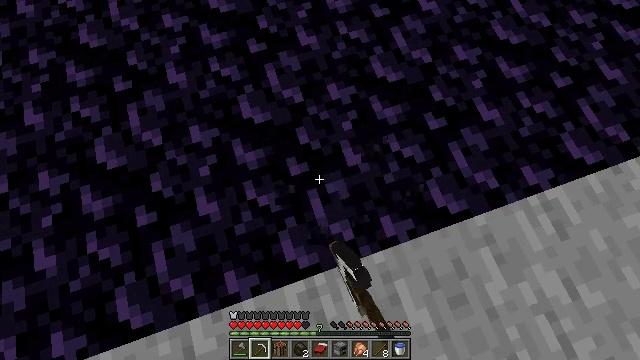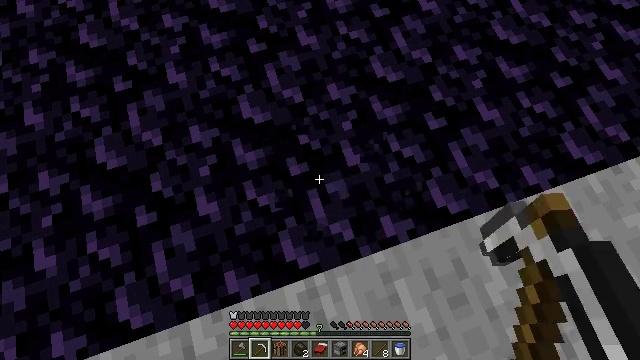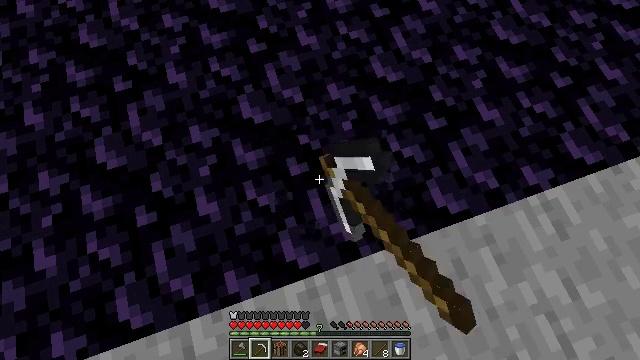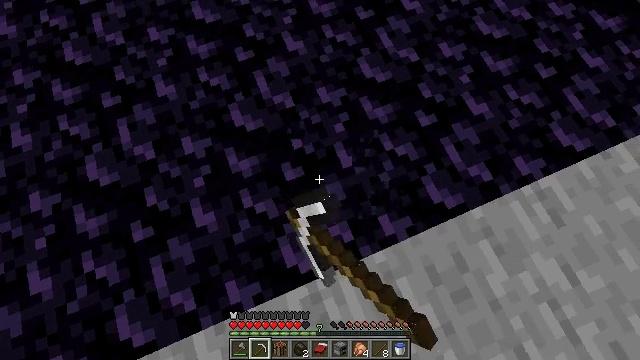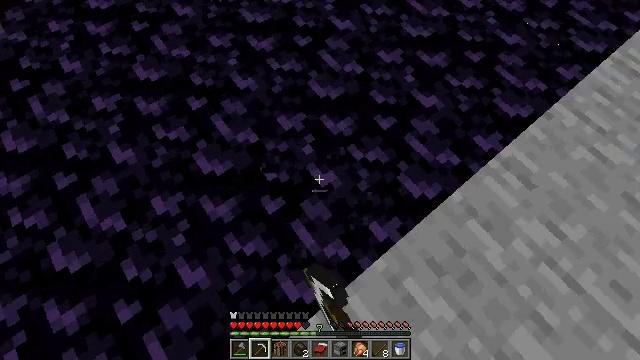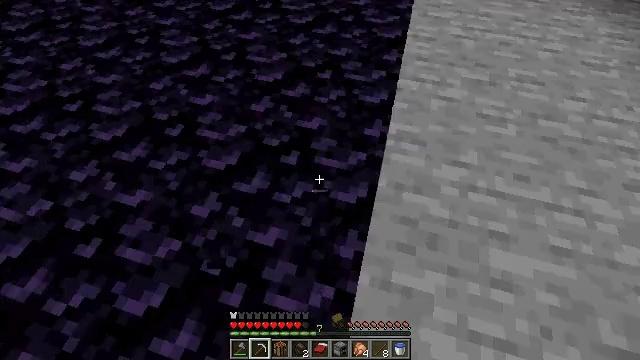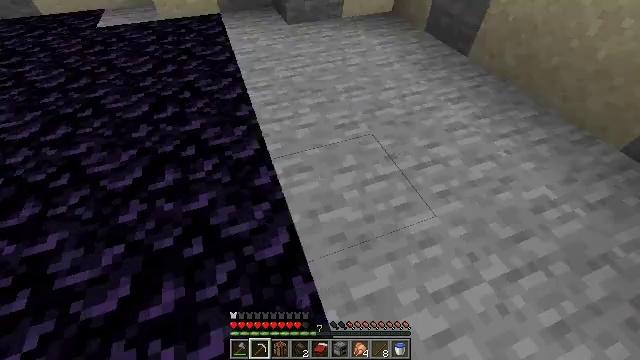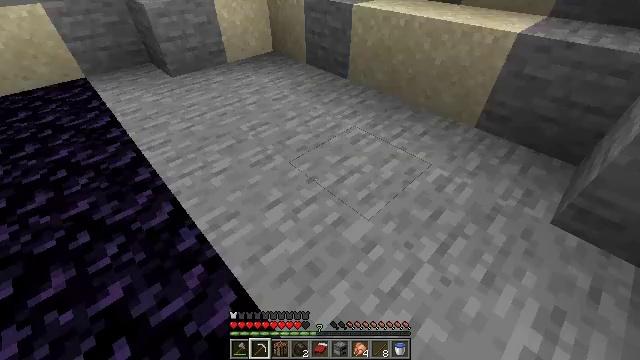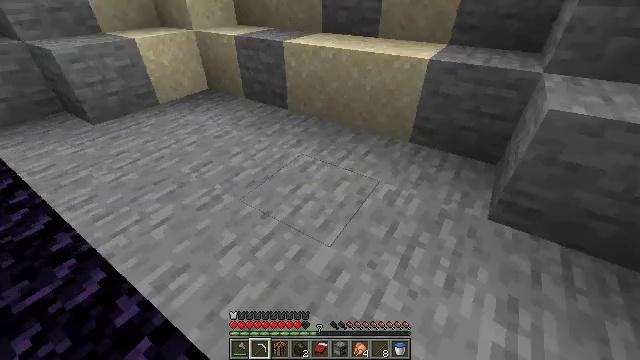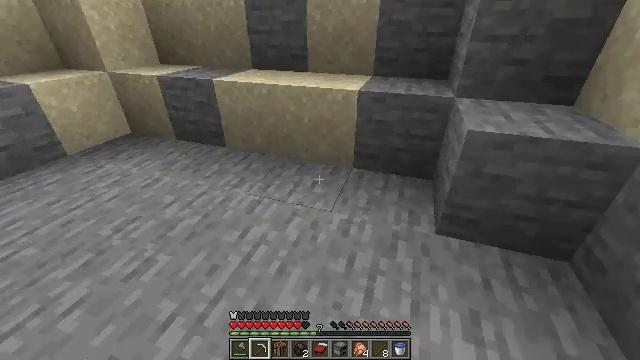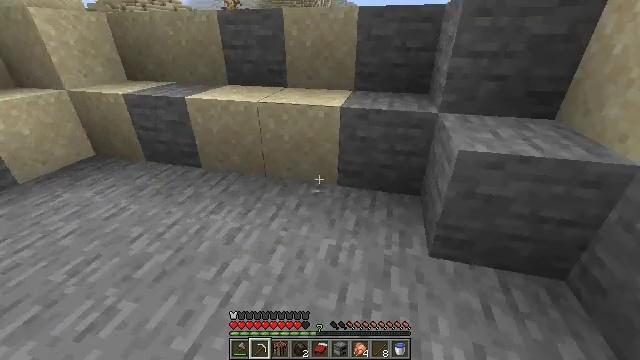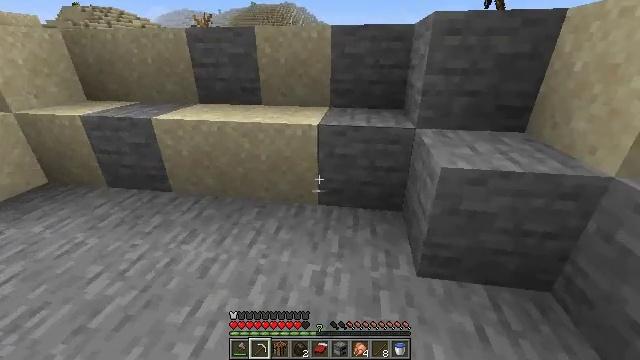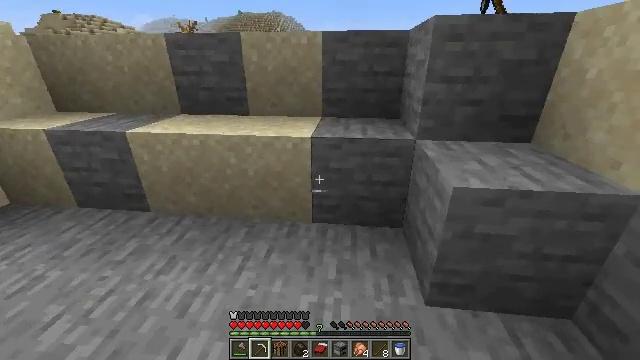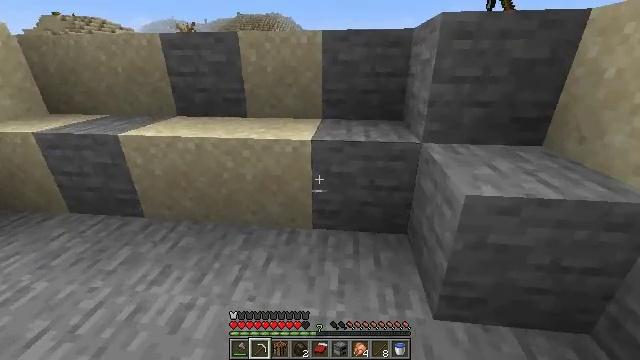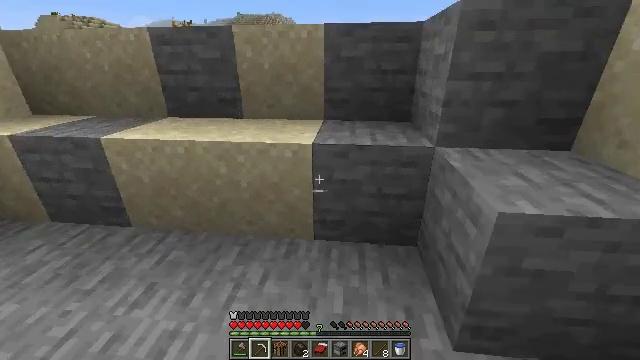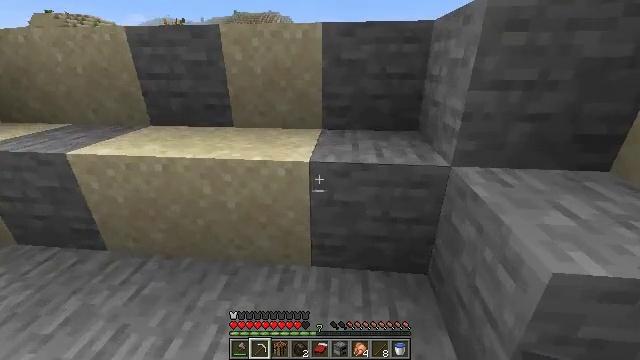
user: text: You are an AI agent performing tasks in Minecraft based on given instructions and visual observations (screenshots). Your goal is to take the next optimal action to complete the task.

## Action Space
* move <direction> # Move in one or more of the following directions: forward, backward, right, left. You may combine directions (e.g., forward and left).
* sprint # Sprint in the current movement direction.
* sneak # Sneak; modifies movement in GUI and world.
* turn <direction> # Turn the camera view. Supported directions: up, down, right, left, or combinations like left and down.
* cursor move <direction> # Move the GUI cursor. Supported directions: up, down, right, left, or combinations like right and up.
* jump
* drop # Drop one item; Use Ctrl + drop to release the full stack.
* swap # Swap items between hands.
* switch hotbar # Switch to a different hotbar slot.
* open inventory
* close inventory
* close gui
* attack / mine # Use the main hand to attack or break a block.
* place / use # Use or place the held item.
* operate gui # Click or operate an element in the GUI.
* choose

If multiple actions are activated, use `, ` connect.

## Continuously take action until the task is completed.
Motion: motion action
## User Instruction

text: Drop a rose bush.
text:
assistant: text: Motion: attack / mine
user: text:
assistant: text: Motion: attack / mine
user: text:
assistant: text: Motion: turn right, attack / mine
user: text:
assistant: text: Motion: turn right and up
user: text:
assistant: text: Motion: turn right and up
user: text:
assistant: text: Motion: turn right and up
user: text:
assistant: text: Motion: turn right and up
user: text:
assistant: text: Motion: move forward, turn right and up
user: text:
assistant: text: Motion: move forward, turn right and up
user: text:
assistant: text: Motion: move forward, turn right and up
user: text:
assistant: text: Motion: move forward, turn right and up
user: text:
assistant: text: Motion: move forward, turn right and up
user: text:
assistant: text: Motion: move forward
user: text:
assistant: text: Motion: move forward
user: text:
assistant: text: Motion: move forward
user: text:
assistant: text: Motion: move forward, turn right and up
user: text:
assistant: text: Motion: move forward, turn right and up, jump
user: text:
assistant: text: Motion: move forward, turn right, jump
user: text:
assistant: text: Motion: move forward, jump
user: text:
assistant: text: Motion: move forward, jump
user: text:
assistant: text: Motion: move forward, jump
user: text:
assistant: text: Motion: move forward
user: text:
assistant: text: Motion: move forward
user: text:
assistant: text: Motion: move forward
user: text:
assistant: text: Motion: move forward, jump
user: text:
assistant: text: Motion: move forward, jump
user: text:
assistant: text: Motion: move forward, jump
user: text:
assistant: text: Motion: move forward, turn right, jump
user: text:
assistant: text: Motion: move forward, turn right and down, jump
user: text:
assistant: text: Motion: move forward, turn right and down